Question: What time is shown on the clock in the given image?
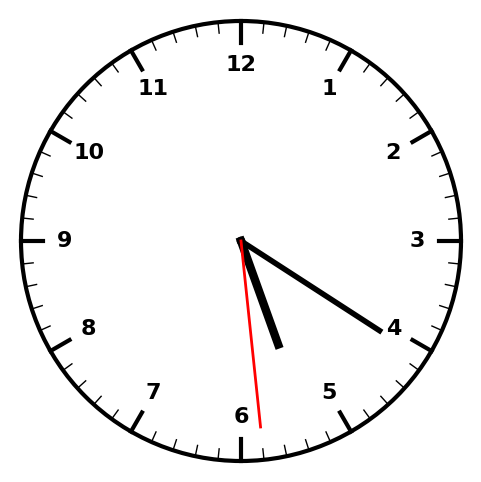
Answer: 05:20:29